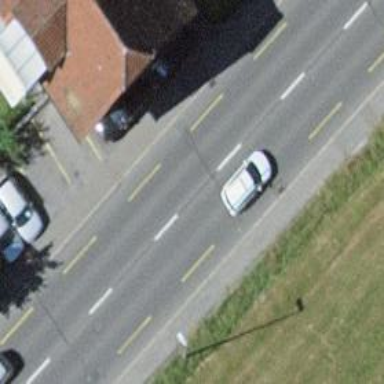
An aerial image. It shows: Kerb barrier.